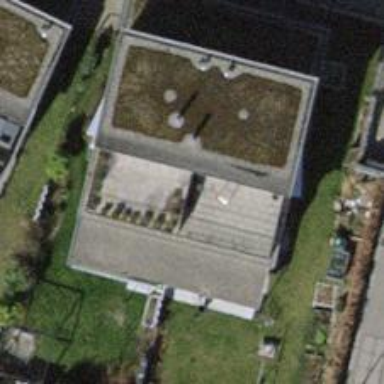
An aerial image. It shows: Flat-roofed building.